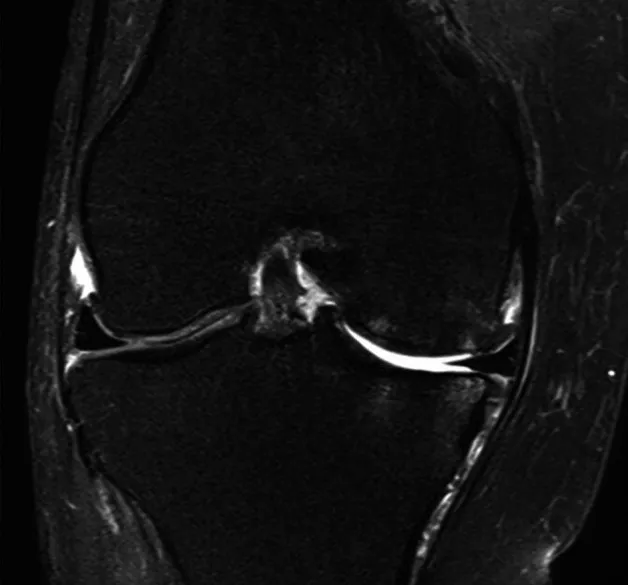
Coronal MRI of the knee of natural history patient #3 showing progression of osteoarthritis over 5 months following neglected medial meniscal root tear (right knee).
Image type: radiology (mri)